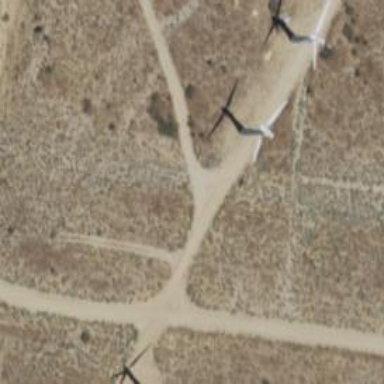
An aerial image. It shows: Wind power generator utilizing wind turbines.